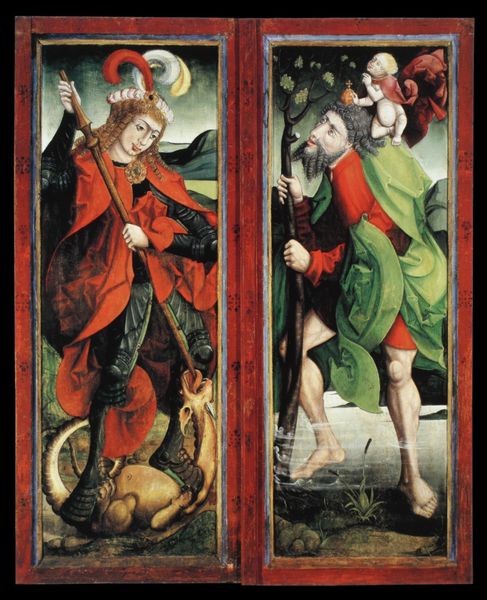
Titel: Altarflügel aus Meran mit den Heiligen Christoph und Georg
Institution: Brixen, Diözesanmuseum
Schlagwörter: baum, feder, gemälde, kampf, mann, umhang, wasser, grün, landschaft, menschen, holz, hut, rot, tier, bart, hose, federn, rahmen, stein, haare, kind, gotik, krone, locken, engel, huf, stab, knie, barfuss, kreuz, kugel, kämpfen, rüstung, jesus, speer, töten, wanderstab, drache, drachentöter, georg, retabel, gabriel, sebastian, diptychon, christopherus, christophorus, christoph, doppelbild, trägt, christopheruns, christophoris, altarflüge